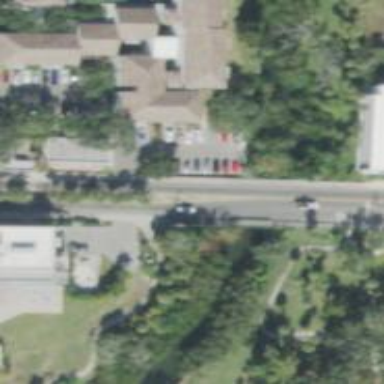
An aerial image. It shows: Footway bridge.